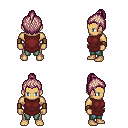
a pixel art fantasy rpg character, male body template, human, tanned skin, maroon tunic, teal pants, white blonde short topknot hairstyle, leather bracers, four views (front, back, left, right), 2x2 character sprite sheet, small pixel art, hard edges, no anti-aliasing